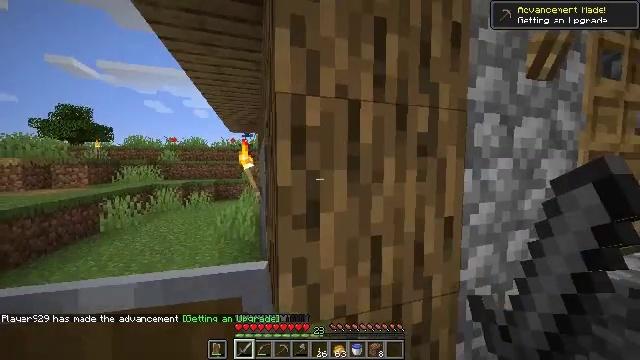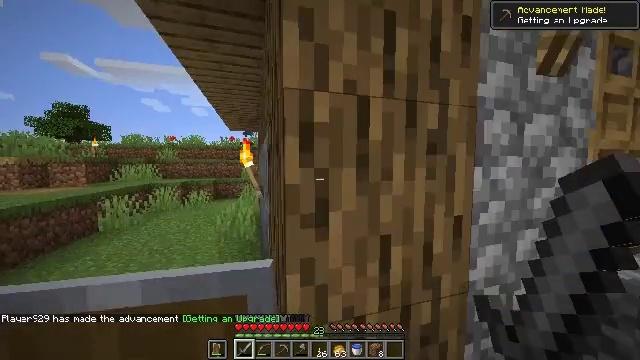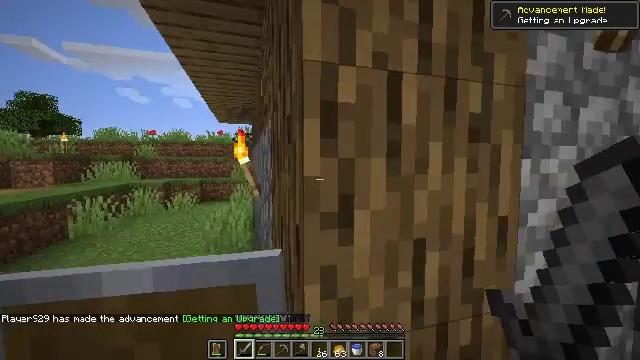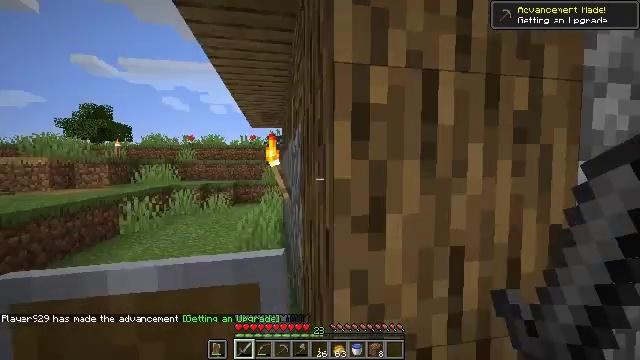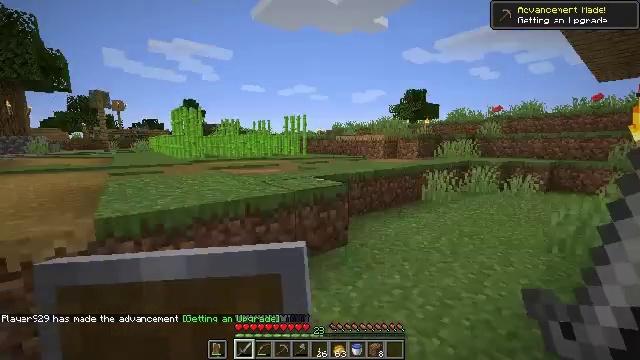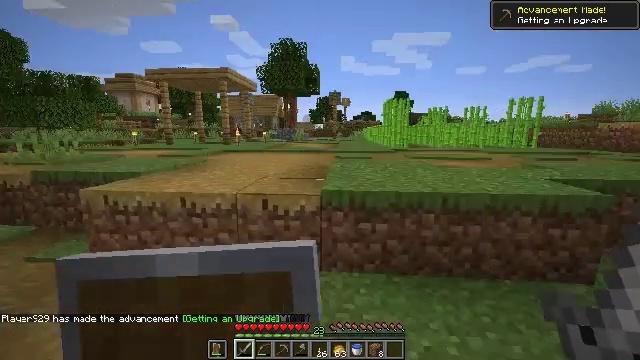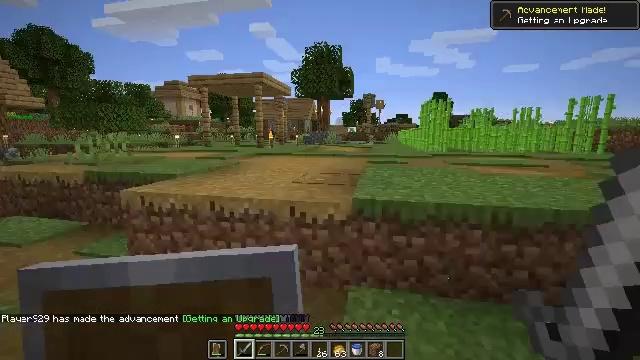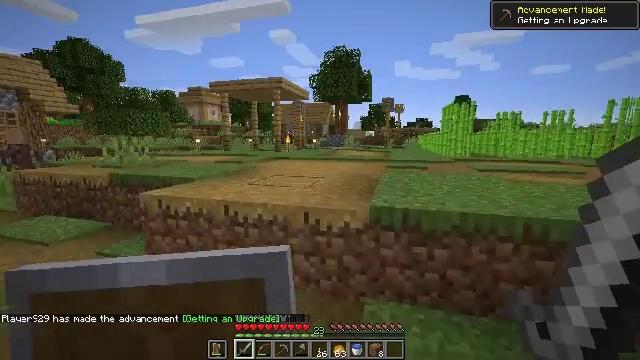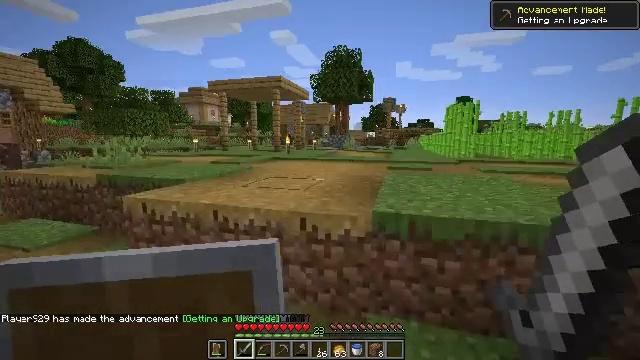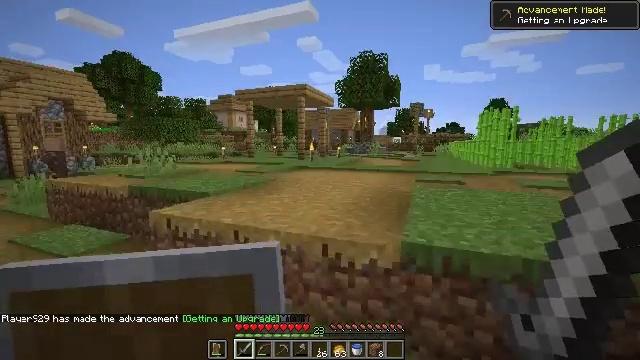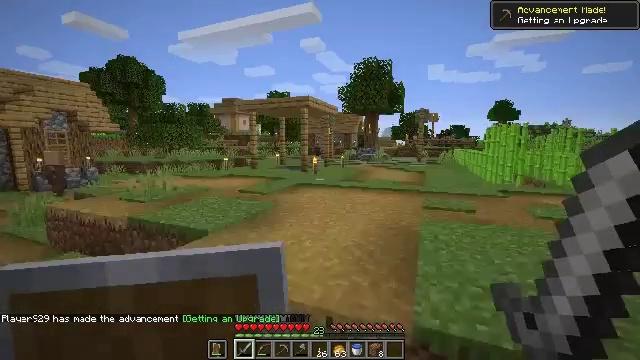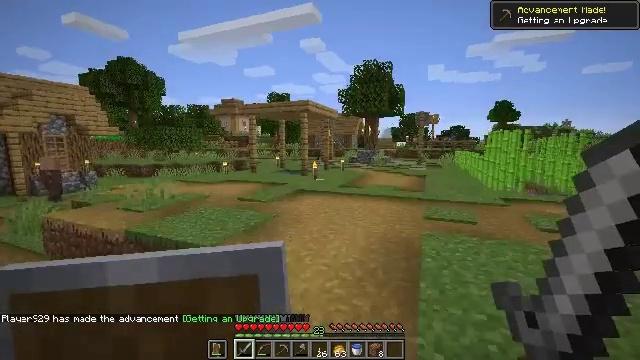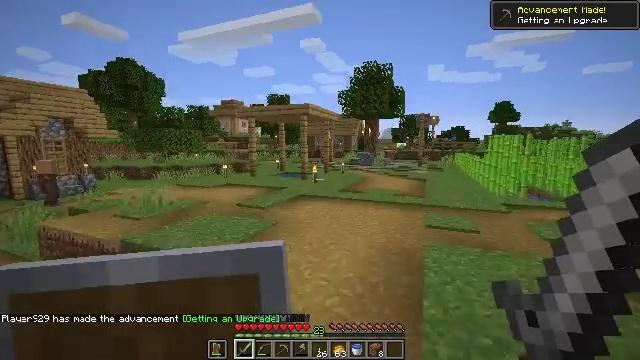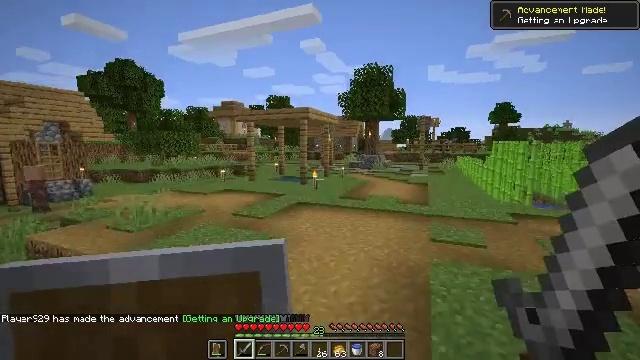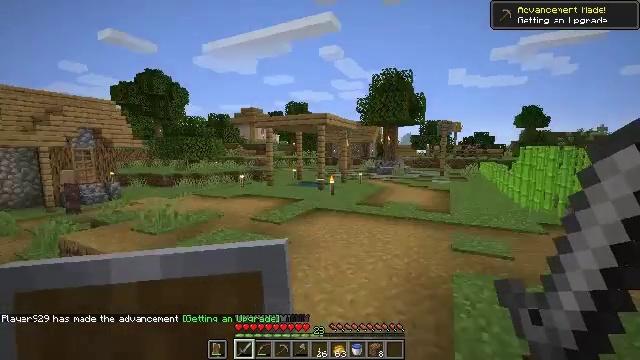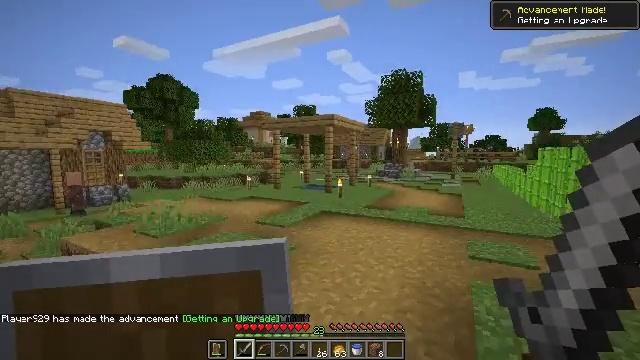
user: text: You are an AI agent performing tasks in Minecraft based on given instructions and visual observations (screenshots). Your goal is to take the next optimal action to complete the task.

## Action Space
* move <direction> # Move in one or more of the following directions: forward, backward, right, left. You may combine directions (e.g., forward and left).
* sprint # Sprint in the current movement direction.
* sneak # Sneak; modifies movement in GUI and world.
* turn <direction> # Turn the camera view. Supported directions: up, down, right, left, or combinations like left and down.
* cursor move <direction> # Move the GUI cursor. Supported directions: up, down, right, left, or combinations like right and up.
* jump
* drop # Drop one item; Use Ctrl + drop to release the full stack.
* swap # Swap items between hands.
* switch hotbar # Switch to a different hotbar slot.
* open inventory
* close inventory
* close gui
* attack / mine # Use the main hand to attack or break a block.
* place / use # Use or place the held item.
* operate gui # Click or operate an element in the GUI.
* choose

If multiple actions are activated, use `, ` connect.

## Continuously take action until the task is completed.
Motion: motion action
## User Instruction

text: Construct a blue bed with blue wool and wooden planks.
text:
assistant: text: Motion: no_op
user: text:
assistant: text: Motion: no_op
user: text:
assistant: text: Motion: turn left
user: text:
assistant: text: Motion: turn left and down
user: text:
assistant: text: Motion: move forward, turn left and down
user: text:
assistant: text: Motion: move forward, turn left
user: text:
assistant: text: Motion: move forward, turn left
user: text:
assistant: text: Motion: move forward
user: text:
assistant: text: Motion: move forward, turn left and up, jump
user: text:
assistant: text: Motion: move forward, jump
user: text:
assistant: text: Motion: move forward, jump
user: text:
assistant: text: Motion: move forward
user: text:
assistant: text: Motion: move forward
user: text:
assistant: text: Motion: move forward, turn left and up
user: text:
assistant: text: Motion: move forward, turn left
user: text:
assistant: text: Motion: move forward, turn left and up
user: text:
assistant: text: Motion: move forward
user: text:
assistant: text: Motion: move forward
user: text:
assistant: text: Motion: move forward
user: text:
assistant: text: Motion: move forward, turn left
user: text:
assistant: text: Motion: move forward
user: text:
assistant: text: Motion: move forward, turn left and down
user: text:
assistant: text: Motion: move forward, jump
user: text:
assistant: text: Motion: move forward, jump
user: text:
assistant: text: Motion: move forward
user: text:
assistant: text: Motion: move forward
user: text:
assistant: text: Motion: move forward, sprint, turn left and down
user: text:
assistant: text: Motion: move forward, sprint
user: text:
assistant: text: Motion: move forward, sprint, turn down
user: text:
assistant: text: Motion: move forward, sprint, turn right and down